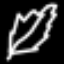
Label: leaf